Question: I'm having trouble changing the tick label properties on a plot with twin axes. I want the text to be small and in a different font than the default. I found a way that worked fine until I tried using twiny(). The second axes doesn't respond to the tick-formatting instructions, as you can see on the figure. Am I missing something crucial or is there a bug in matplotlib?
Ubuntu 12.04, Python 2.7.3, matplotlib 1.1.1rc
'''
#!/usr/bin/env python
# coding: utf-8
from matplotlib import pyplot as p
from numpy import sin, cos, arange
x = arange(0, 10, .01)
for plotnum in range(1,5):
p.subplot(2, 2, plotnum)
ax1 = p.gca()
p.plot(sin(x),x)
ax2 = p.twiny()
p.plot(cos(x)+plotnum,x, 'g--')
# Set size all tick labels
# Works for first axes (lower x-ticks) and can also change font
for tickset in [ax1.xaxis.get_major_ticks()]:
[(tick.label.set_fontsize(plotnum*4), tick.label.set_fontname('ubuntu mono')) for tick in tickset]
# Does not work for second axes (upper x-ticks)
for tickset in [ax2.xaxis.get_major_ticks()]:
[(tick.label.set_fontsize(plotnum*2), tick.label.set_fontname('ubuntu mono')) for tick in tickset]
# This works, but doesn't allow changing font
#ax2.tick_params(axis='both', which='major', labelsize=plotnum*2)
'''
Here is an image:

fixed incorrect indenting of tick-changing lines
Inserted image (Thriveth)
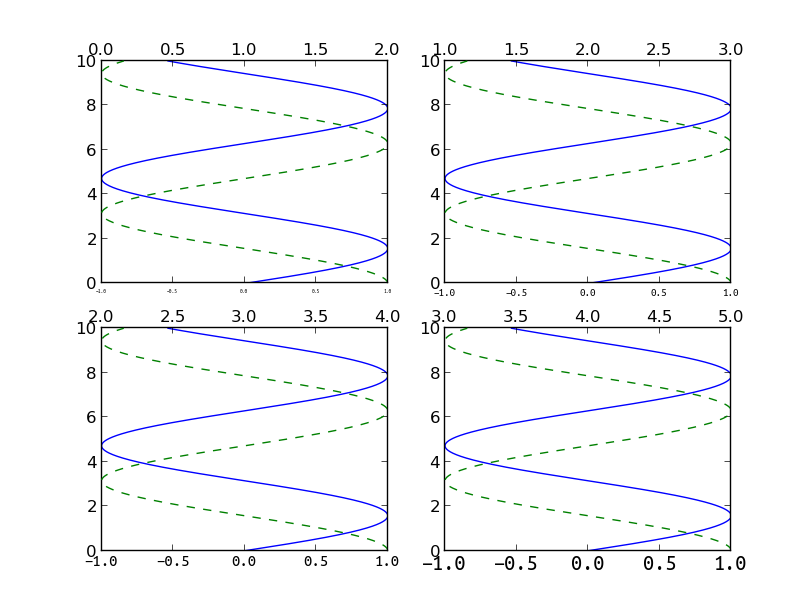
Answer: Ticks can have two labels ('label1' and 'label2'), according to the Tick class documentation:
- -
The 'label' attribute always refers to 'label1'.
You can fix your script by changing the ax2 lines to:
'''
for tickset in [ax2.xaxis.get_major_ticks()]:
[(tick.label2.set_fontsize(plotnum*2), tick.label2.set_fontname('ubuntu mono'))
'''
The 'get_majorticklabels' functions will work out if you 'll need 'label1' or 'label2' and simplifies your script:
'''
from matplotlib import pyplot as p
from numpy import sin, cos, arange
x = arange(0, 10, .01)
for plotnum in range(1,5):
p.subplot(2, 2, plotnum)
ax1 = p.gca()
p.plot(sin(x),x)
ax2 = p.twiny()
p.plot(cos(x)+plotnum,x, 'g--')
for label in ax1.xaxis.get_majorticklabels():
label.set_fontsize(plotnum * 4)
label.set_fontname('courier')
for label in ax2.xaxis.get_majorticklabels():
label.set_fontsize(plotnum * 4)
label.set_fontname('verdana')
'''
Note, I put the label change routines in the loop!